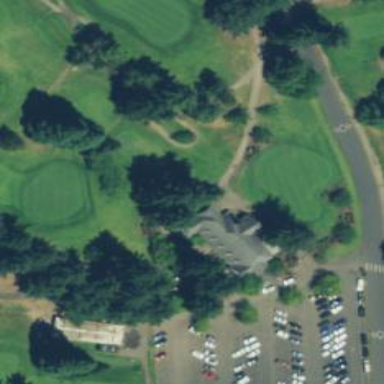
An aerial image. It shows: Path for golf carts.